Question: I want to locate the input based on the value of the previous td --> 143753
taking in consideration that i will put the value 143753 in a variable, so i can choose any row i want to select.
'''
<td style="width:11%;">143753</td>
<td align="right" style="width:10%;">
<input type="submit" name="ctl00$cphContent$wucOrderPos$gvPOSSelection$ctl03$btnSelectPos" value="Select" id="cphContent_wucOrderPos_gvPOSSelection_btnSelectPos_1" class="button">
</td>
'''
This screenshot will make what I want to do more clear:

My Attempt:
'''
//*[@value="Select"]//preceding-sibling::td[@text()='143753']
'''
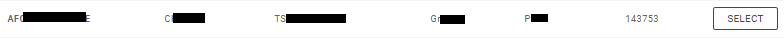
Answer: '''
//td[contains(text(),'174013')]/following-sibling::td/input[@value="Select"]
'''